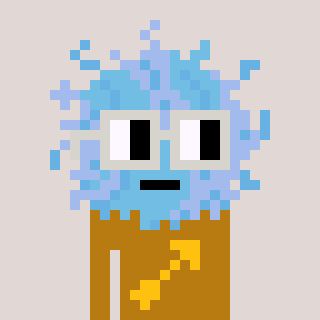
a pixel art character with square light gray glasses, a lint-shaped head and a gold-colored body on a warm background